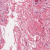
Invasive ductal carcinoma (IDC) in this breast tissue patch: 0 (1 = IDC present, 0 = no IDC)